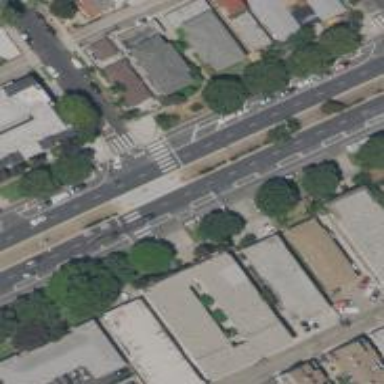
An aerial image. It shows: Marked footway crossing with zebra markings.